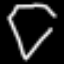
Label: diamond